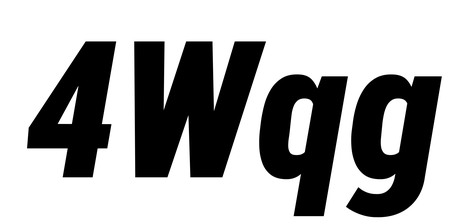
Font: Roboto-Italic_Condensed_Black_Italic